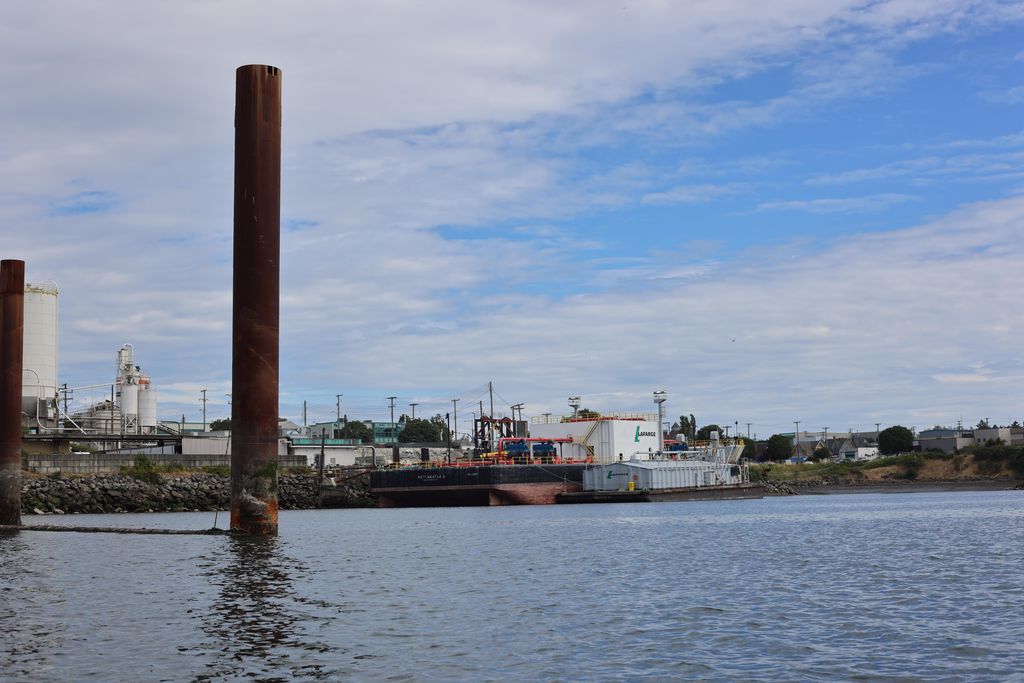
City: victoria